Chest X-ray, PA view. Patient: 54 years old, sex F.
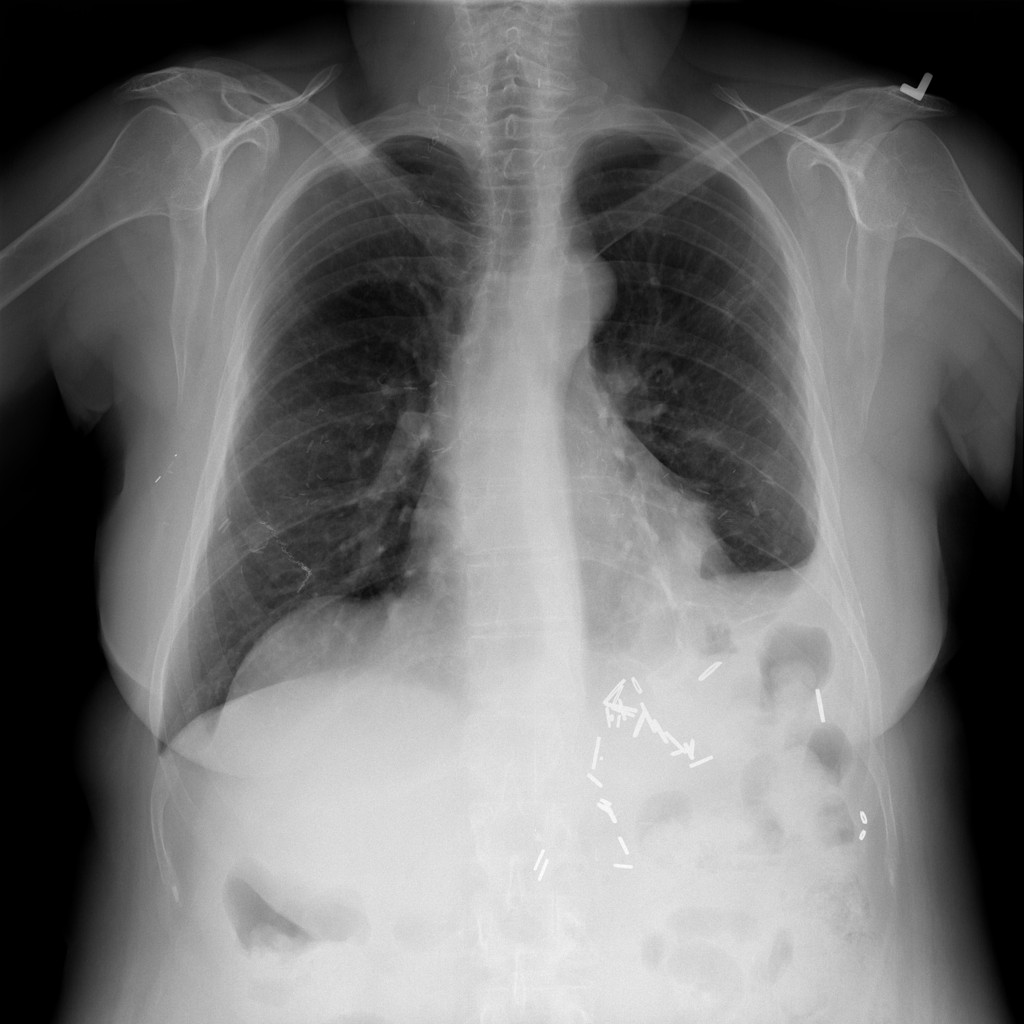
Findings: Mass